Field crop: tomato
Growth stage: 2
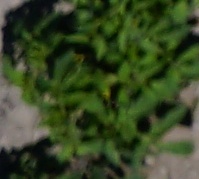
Species: tomato